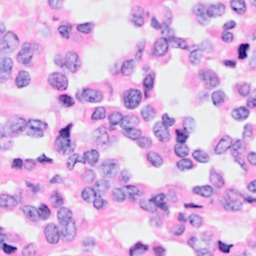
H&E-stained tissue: Breast